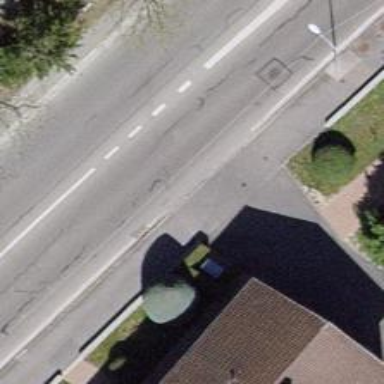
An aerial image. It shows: Asphalt sidewalk along the footway.